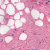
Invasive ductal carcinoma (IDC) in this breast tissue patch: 0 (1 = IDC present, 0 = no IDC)